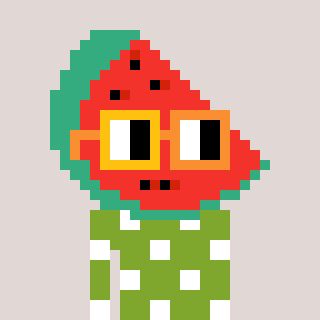
a pixel art character with square yellow and orange glasses, a watermelon-shaped head and a slimegreen-colored body on a warm background